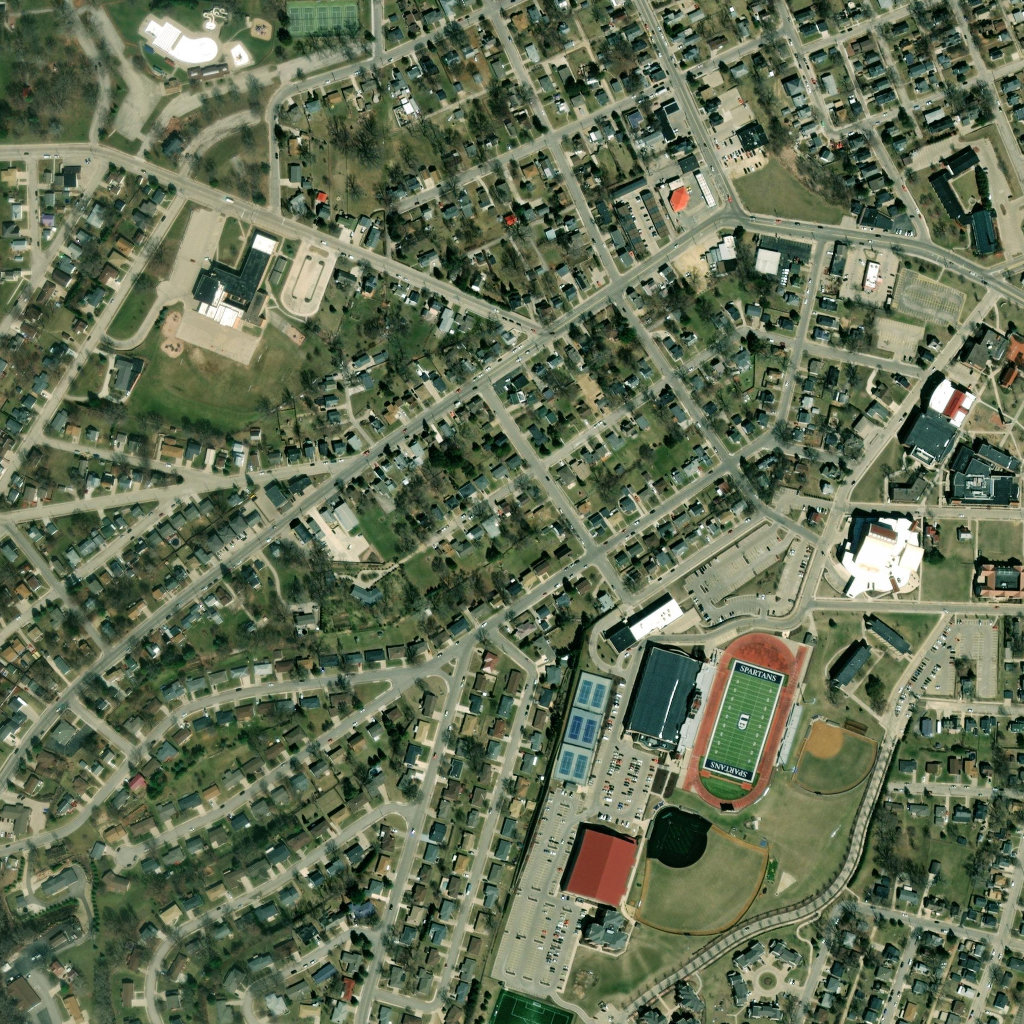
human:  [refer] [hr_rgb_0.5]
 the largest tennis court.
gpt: <box>[[53, 65, 59, 76, 0]]</box>

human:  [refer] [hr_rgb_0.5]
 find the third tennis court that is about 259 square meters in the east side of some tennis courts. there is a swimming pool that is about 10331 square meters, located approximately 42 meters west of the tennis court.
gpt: <box>[[31, 0, 32, 3, 0]]</box>